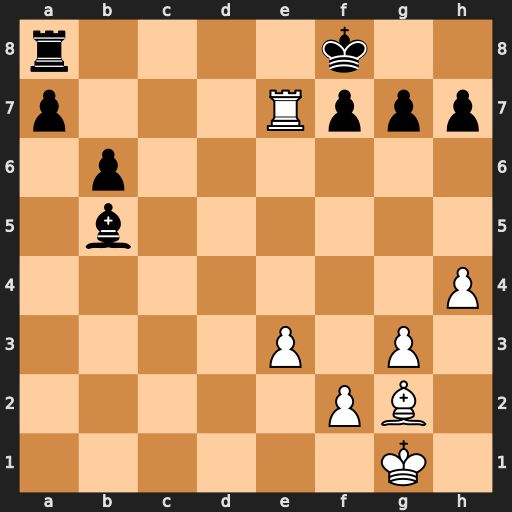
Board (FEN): r4k2/p3Rppp/1p6/1b6/7P/4P1P1/5PB1/6K1
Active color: w
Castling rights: -
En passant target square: -
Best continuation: Re5 Rb8 Rxb5